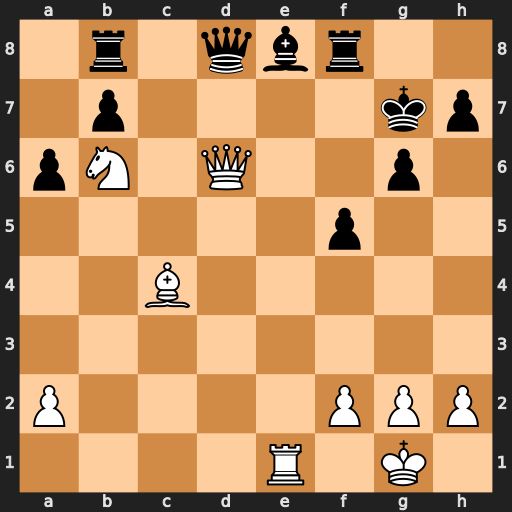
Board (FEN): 1r1qbr2/1p4kp/pN1Q2p1/5p2/2B5/8/P4PPP/4R1K1
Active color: w
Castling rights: -
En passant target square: -
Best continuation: Nd7 Qxd7 Re7+ Kh6 Rxd7